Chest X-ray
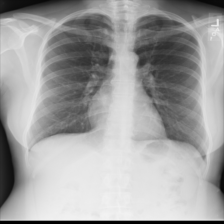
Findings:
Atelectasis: negative
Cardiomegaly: negative
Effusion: negative
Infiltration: positive
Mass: negative
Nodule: negative
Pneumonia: negative
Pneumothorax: negative
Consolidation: negative
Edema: negative
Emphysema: negative
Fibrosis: negative
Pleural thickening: negative
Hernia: negative